Interaction volume radius: 10 \u00c5
Interaction volume height: 15 \u00c5
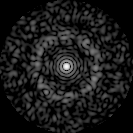
Disorder parameter: 0.8311